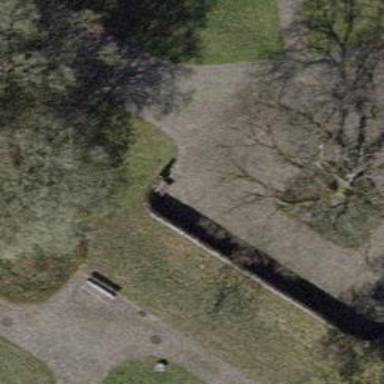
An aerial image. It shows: Brown bench in the vicinity.